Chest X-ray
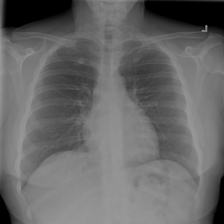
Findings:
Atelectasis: negative
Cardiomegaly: negative
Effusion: negative
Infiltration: negative
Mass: negative
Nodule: negative
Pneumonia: negative
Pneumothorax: negative
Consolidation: negative
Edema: negative
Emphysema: negative
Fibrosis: negative
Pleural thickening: negative
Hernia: negative